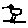
Label: bird